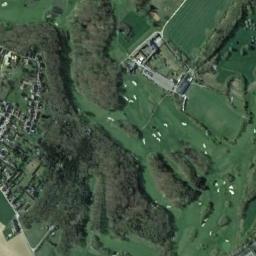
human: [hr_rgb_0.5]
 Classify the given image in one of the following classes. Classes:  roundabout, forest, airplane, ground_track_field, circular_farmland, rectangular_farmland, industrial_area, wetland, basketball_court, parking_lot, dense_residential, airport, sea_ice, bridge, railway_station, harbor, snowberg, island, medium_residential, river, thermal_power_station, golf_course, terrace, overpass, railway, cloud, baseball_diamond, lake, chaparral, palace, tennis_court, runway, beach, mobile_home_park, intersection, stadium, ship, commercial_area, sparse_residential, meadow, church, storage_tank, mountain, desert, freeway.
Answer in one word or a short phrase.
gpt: golf_course